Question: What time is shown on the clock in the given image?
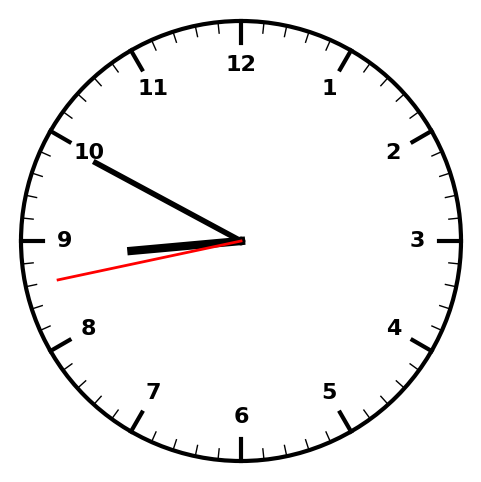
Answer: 08:49:43